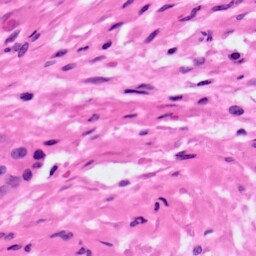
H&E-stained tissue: Ovarian